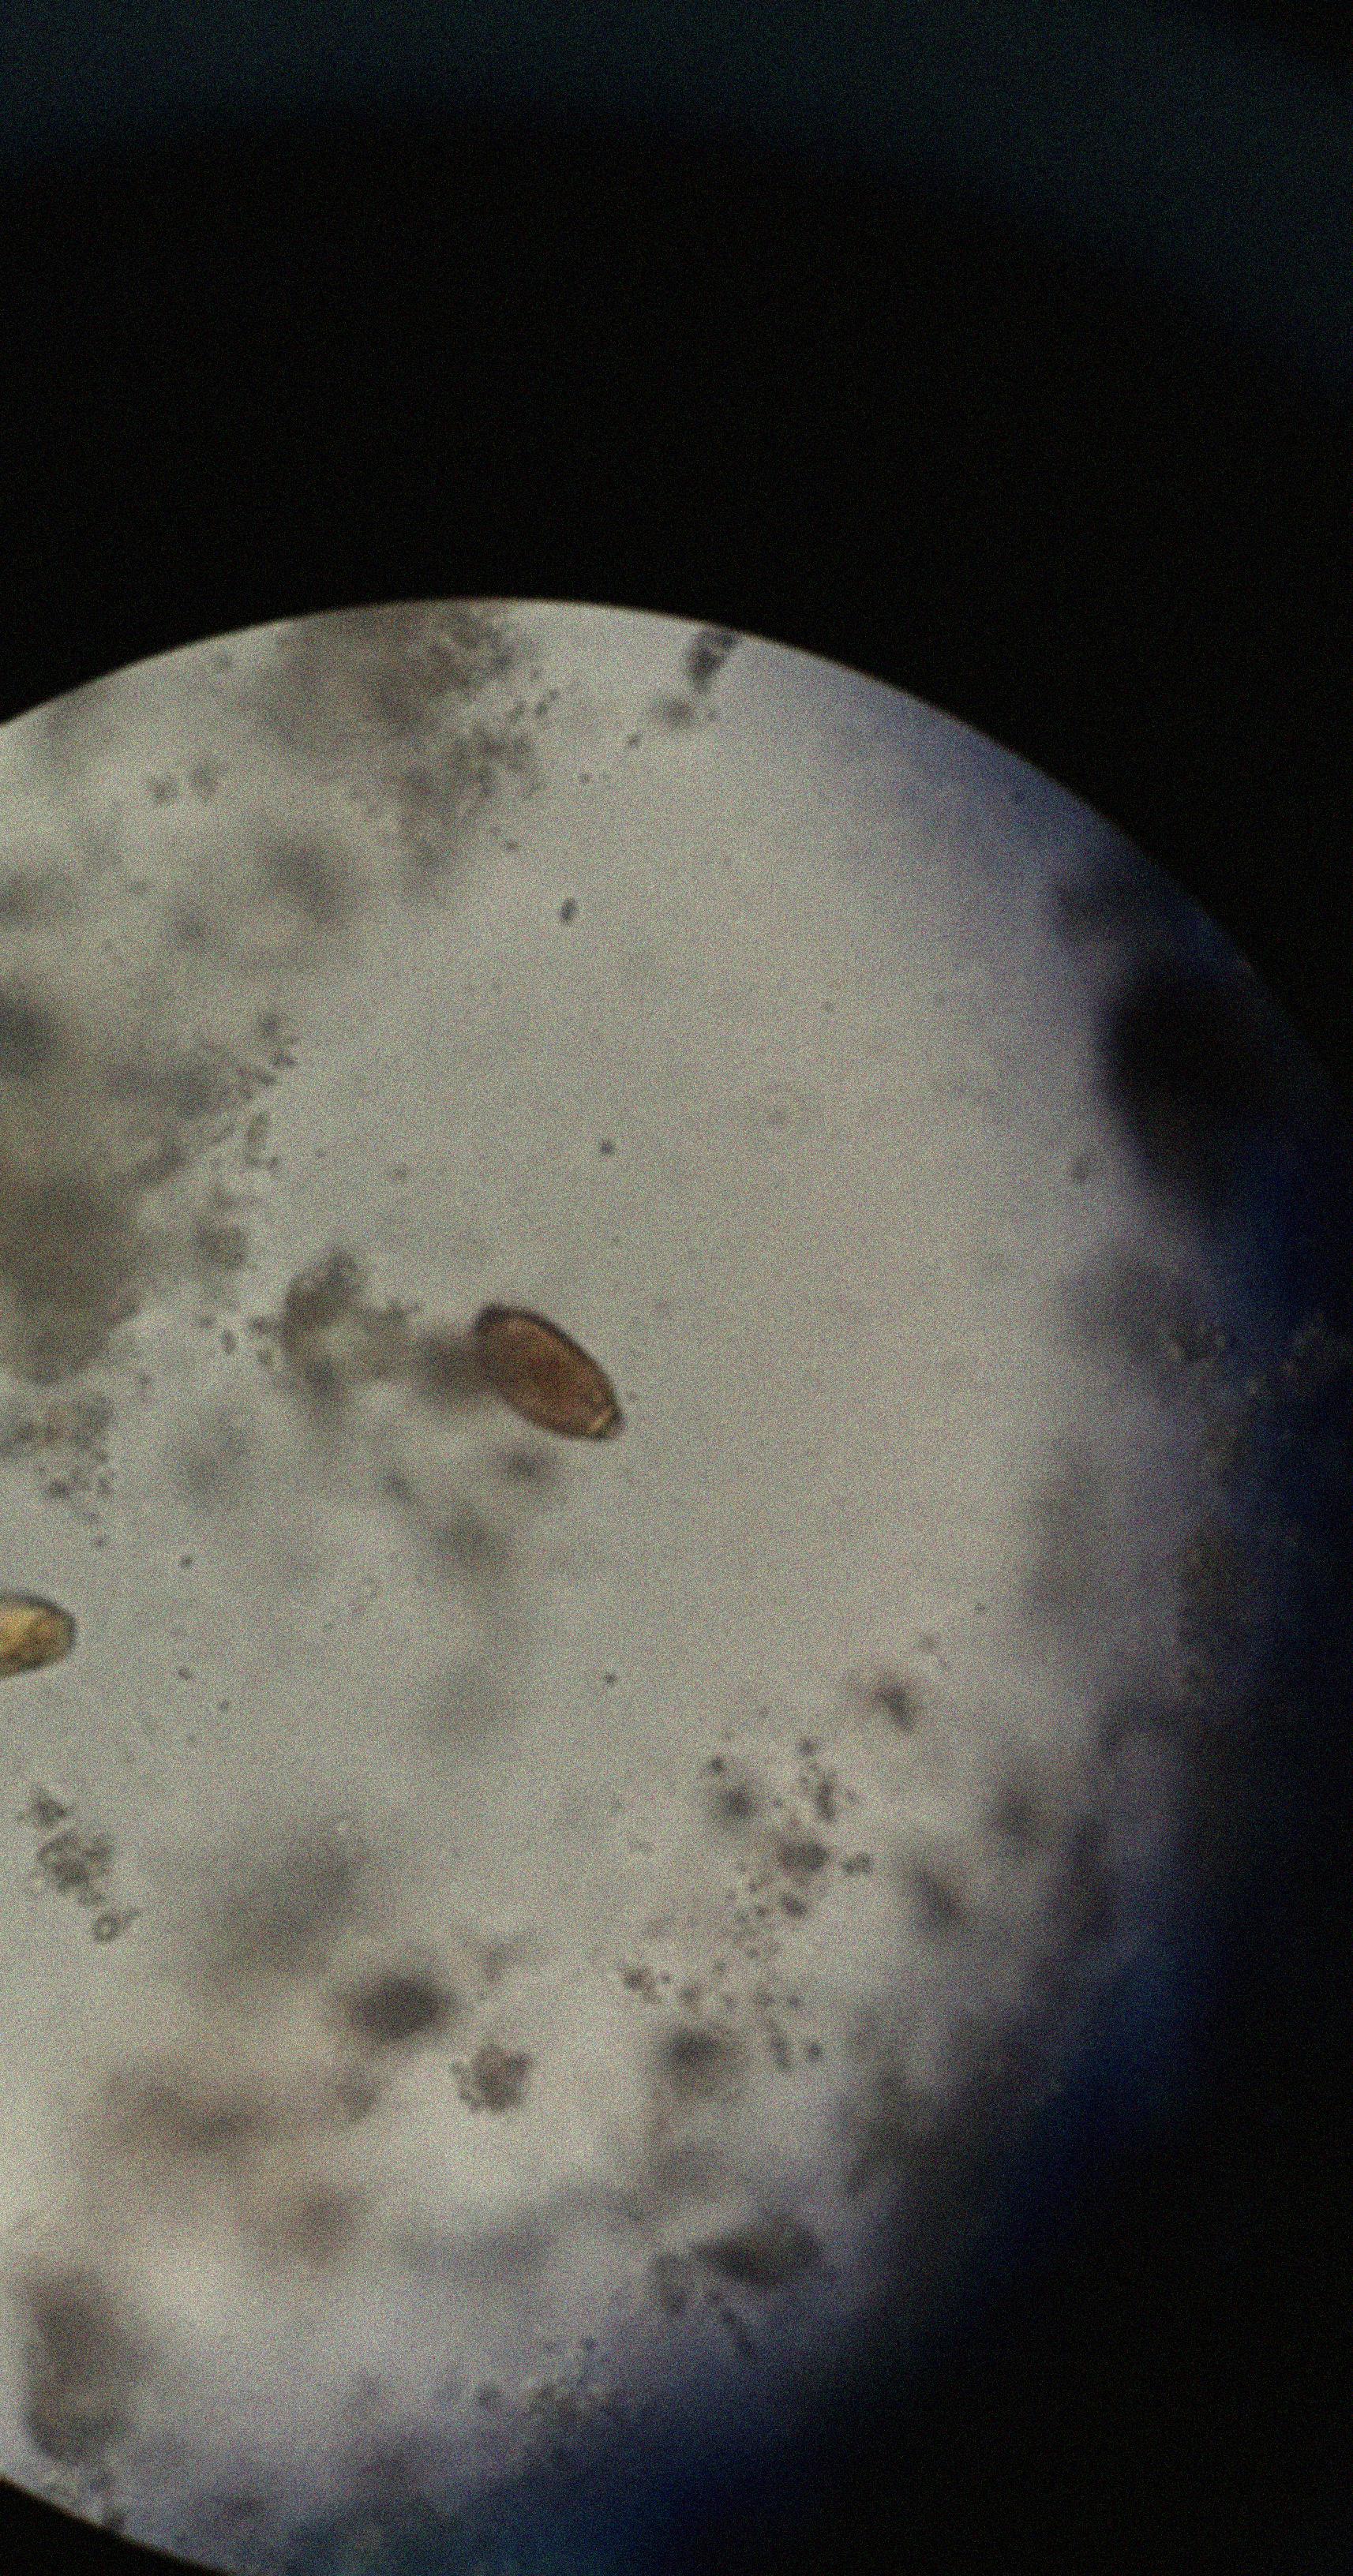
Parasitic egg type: Trichuris trichiura